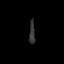
Tissue: lung
Cell type: Endothelial cells
Senescence score: 0.5452
Nuclear area (px): 134
Mean DAPI intensity: 51.224